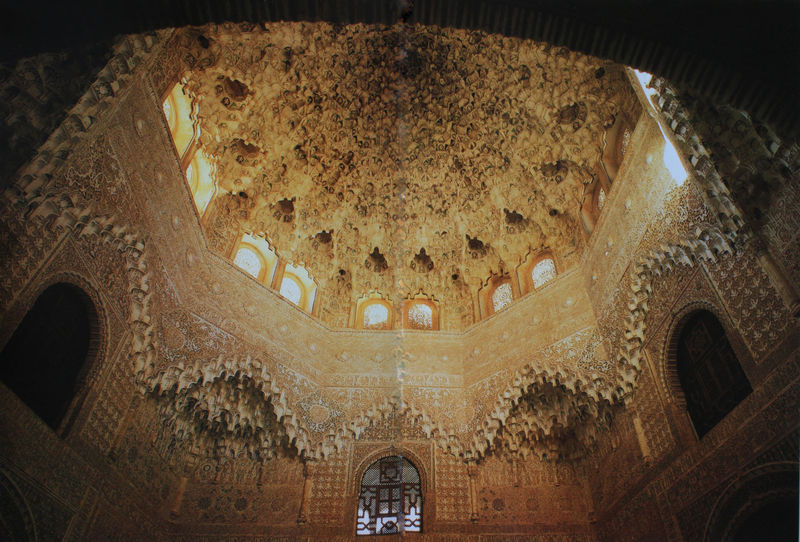
Titel: Saal der zwei Schwestern, Gewölbezone
Standort: Granada
Institution: Alhambra
Schlagwörter: dunkel, schatten, dreieck, gelb, ocker, braun, fenster, hell, licht, schwarz, säulen, tür, dach, gebäude, beige, muster, ornament, wand, stein, steine, gitter, kirche, sonne, gold, decke, rund, turm, spanien, welle, bogen, perspektive, russland, mauer, ziegel, sepia, kuppel, luft, detail, glanz, floral, ornamente, verzierung, stuck, foto, fotografie, oben, photographie, bögen, gewölbe, höhe, eckig, kreuz, moschee, orient, dom, tageslicht, mauerwerk, gross, fliesen, kachel, kacheln, mosaik, gebet, inneres, schnitzerei, photo, zacken, arabisch, gesims, apsis, fresken, tempel, jerusalem, arabien, islam, tropfen, achteck, wölbung, tambour, medaillons, istanbul, gell, maurisch, freske, aufblick, islamisch, moslem, andalusien, luf, opulent, alhambra, strukturen, vieleck, photographoe, granada, verieurngg, d, alhmabra, heiliger ort, stalaktiden